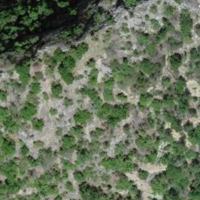
EUNIS habitat code: 43
Species observed at this site:
Vincetoxicum hirundinaria